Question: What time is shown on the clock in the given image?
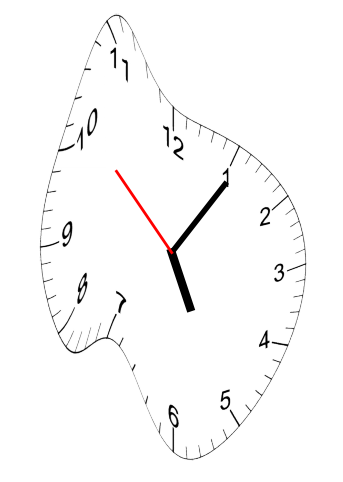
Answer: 05:05:52